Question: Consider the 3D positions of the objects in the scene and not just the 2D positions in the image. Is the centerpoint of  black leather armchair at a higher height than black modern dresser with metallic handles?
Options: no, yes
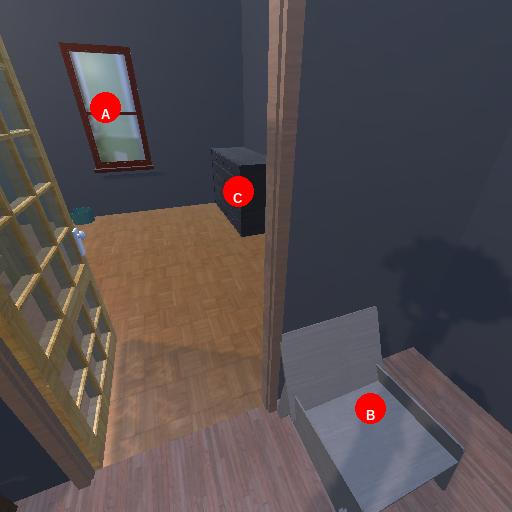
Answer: no